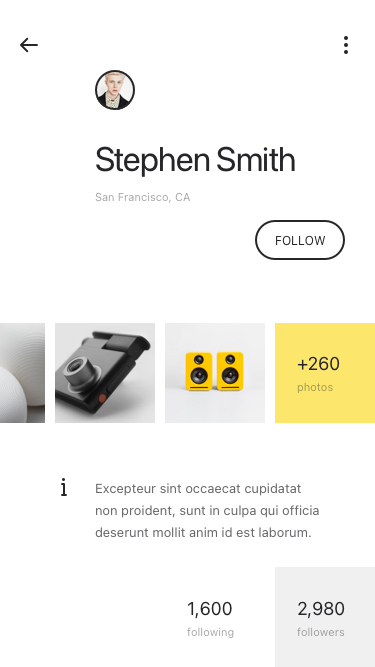
Text in this UI design:
+260
photos
Excepteur sint occaecat cupidatat non proident, sunt in culpa qui officia deserunt mollit anim id est laborum.
2,980
followers
1,600
following
Stephen Smith
San Francisco, CA